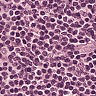
Metastatic tissue present: no